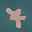
Label: 7